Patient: sex F, age 66
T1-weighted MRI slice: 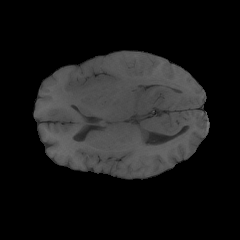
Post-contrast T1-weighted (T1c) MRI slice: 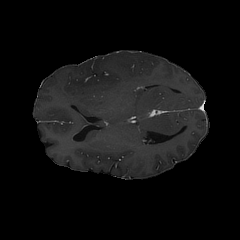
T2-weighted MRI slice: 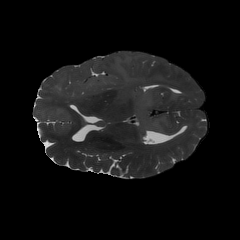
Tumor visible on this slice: yes
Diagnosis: Astrocytoma, IDH-wildtype
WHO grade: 2